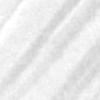
Label: change